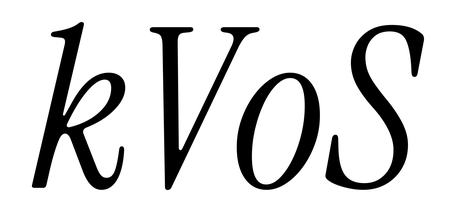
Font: InstrumentSerif-Italic